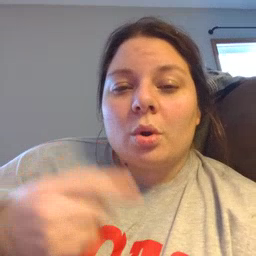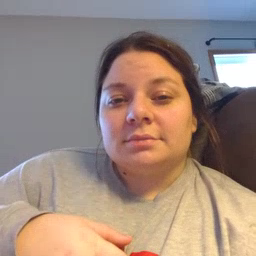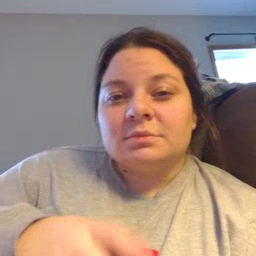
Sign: dog